Question: I'm using new android support library 21.0.2 and when i call ActionMode for text selection i got this.

It seems than title textview background is transparent.
Redefining titleTextStyle of ActionMode has no effect.
Any suggestions? Thanks.
'''
<item name="actionModeStyle">@style/ActionMode</item>
<item name="android:actionModeStyle">@style/ActionMode</item>
<style name="ActionMode" parent="@style/Widget.AppCompat.ActionMode">
<item name="titleTextStyle">@style/ActionModeTitleTextStyle</item>
</style>
<style name="ActionModeTitleTextStyle" parent="@style/TextAppearance.AppCompat.Widget.ActionMode.Title">
<item name="android:background">#ff0000</item>
<item name="android:colorBackground">#ff0000</item>
</style>
'''
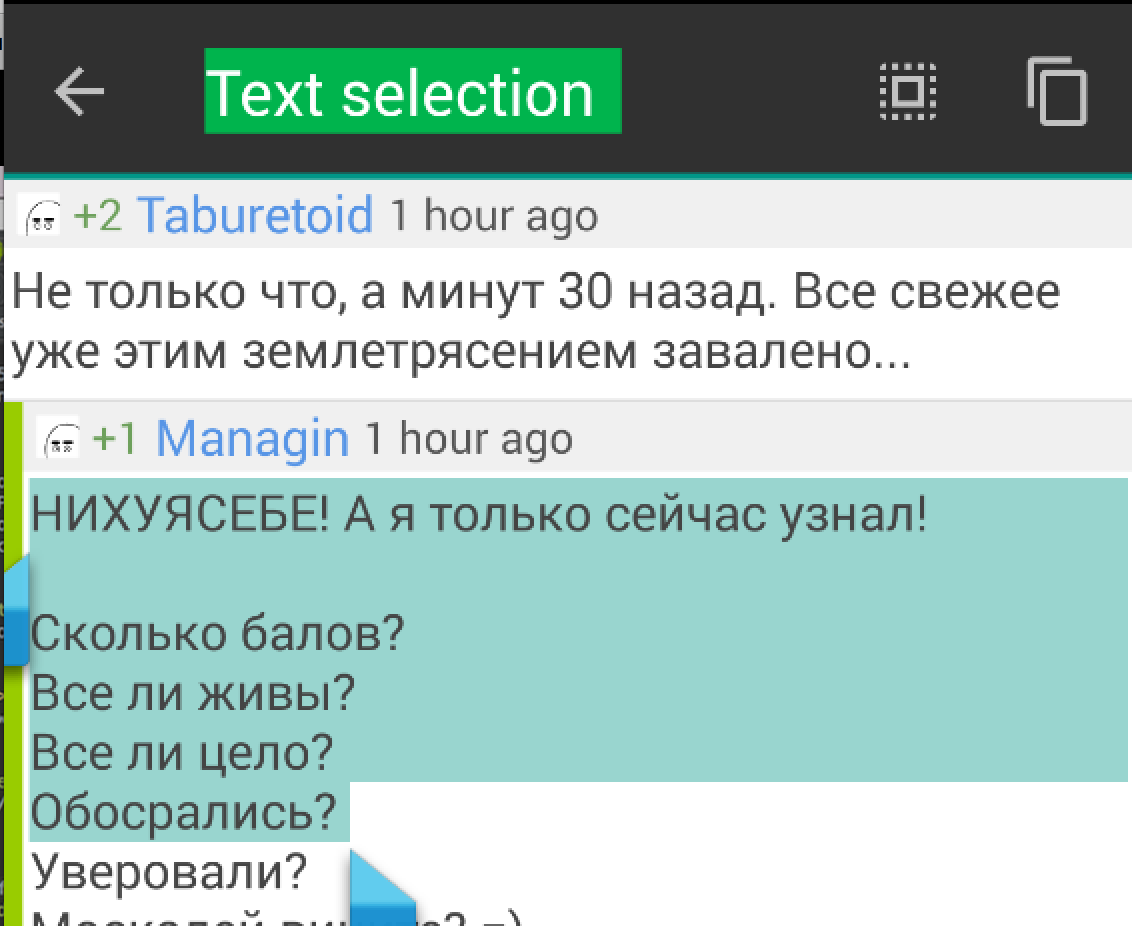
Answer: I ran into this issue using the the 'AppBarLayout' with the 'Toolbar' and 'TabLayout'. I had set the background color on the 'Toolbar' and that caused the 'ActionMode' title to display the background color of the 'Toolbar' and not the 'actionModeBackground' color that was set on the 'Theme'.
I moved the background color to the 'AppBarLayout' instead and this fixed the issue with the title having the background color of the 'Toolbar'.
Hope this helps someone!